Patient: sex F, age 59
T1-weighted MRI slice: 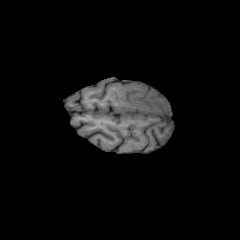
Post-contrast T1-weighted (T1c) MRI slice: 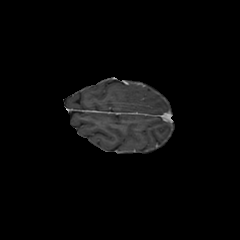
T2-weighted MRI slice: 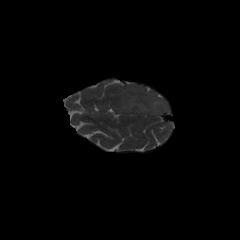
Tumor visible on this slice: yes
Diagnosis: Glioblastoma, IDH-wildtype
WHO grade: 4